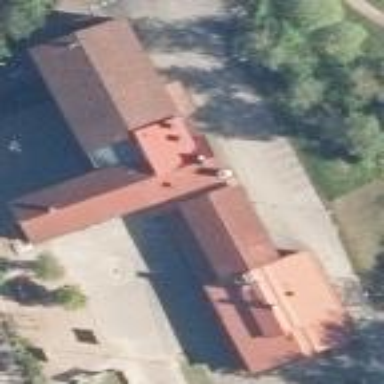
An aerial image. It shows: School building.